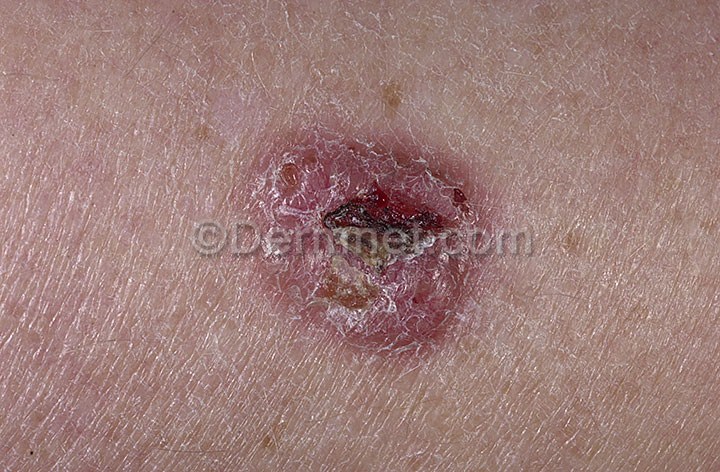
Disease: Actinic Keratosis Basal Cell Carcinoma and other Malignant Lesions